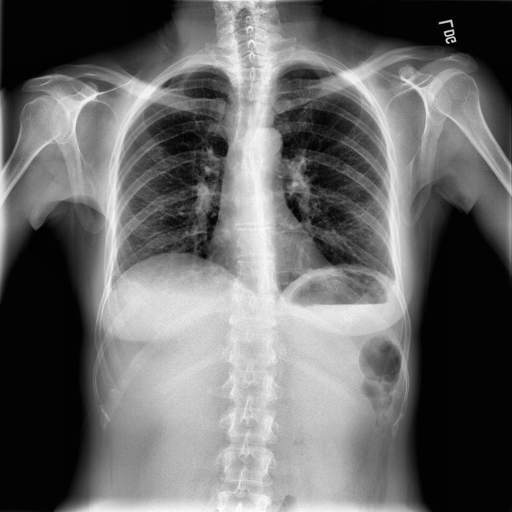
Finding: NORMAL